Question: Check if the first element of my 'listview' is completely displayed in the top of my activity
i hide my slider with the bellow code
How can i do it ?
contain my SlideImagefragment
'''
// Comment ...
public class ActualiteFragment extends ListFragment {
...
@Override
public void onActivityCreated(Bundle savedInstanceState) {
super.onActivityCreated(savedInstanceState);
getListView().setOnScrollListener(new OnScrollListener() {
@Override
public void onScrollStateChanged(AbsListView view, int scrollState) {
getActivity().findViewById(R.id.main_activity_linear_layout).setVisibility(View.GONE);
}
'''

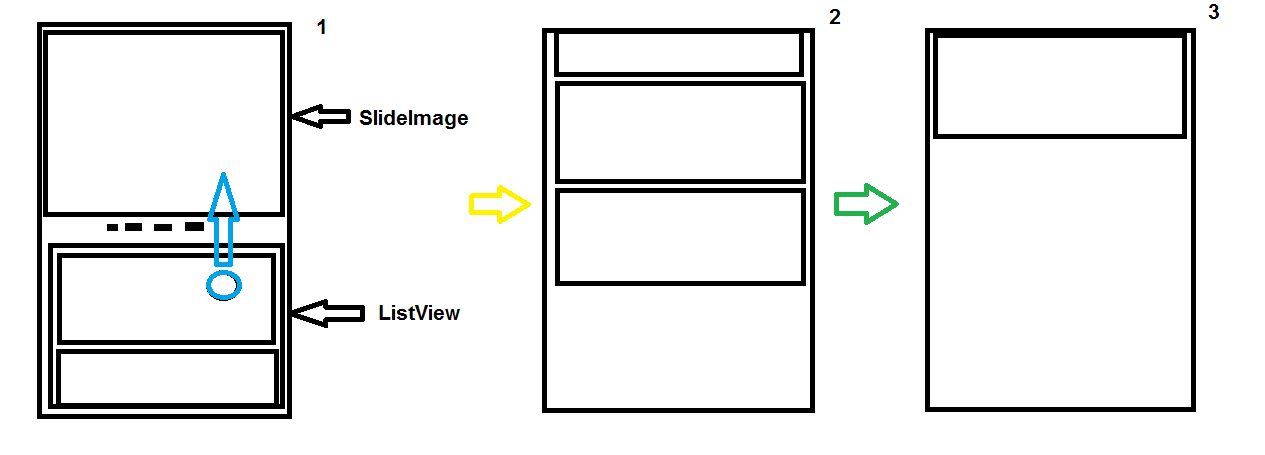
Answer: '''
@Override
public void onScroll(AbsListView view, int firstVisibleItem,
int visibleItemCount, int totalItemCount) {
try{
if(getListView().getChildAt(0).getTop()==0){
getActivity().findViewById(R.id.main_activity_linear_layout).setVisibility(View.VISIBLE);
}
}
catch(NullPointerException e){
}
}
});
'''